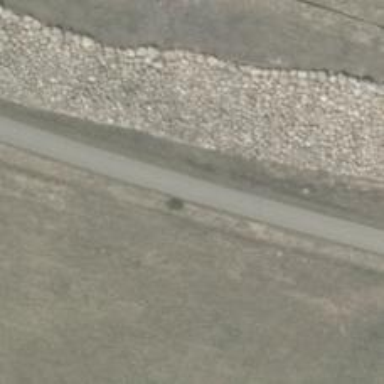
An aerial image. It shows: Asphalt cycleway.